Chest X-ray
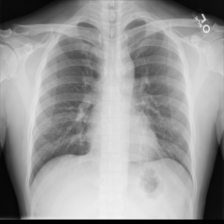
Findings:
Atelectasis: negative
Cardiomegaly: negative
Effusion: negative
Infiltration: negative
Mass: negative
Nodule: negative
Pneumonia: negative
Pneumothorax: negative
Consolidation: negative
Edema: negative
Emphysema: negative
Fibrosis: negative
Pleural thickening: negative
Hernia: negative